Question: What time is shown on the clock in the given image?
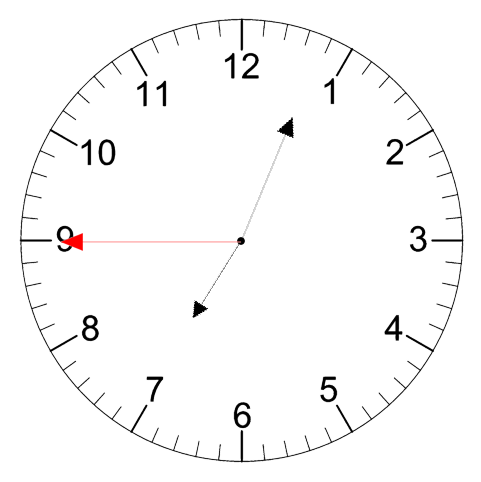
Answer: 07:03:45